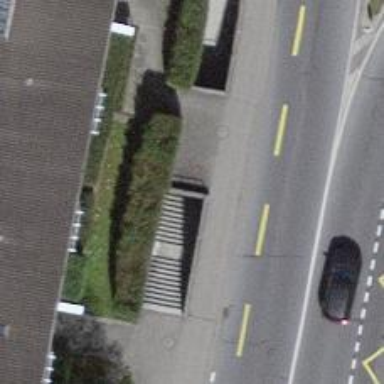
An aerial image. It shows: Footway passing through tunnel.